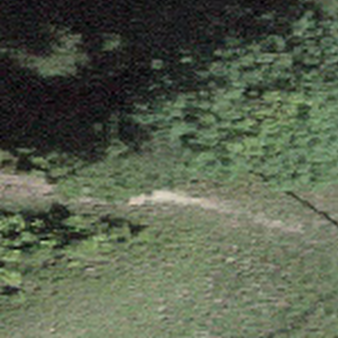
Label: other